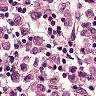
Metastatic tissue present: yes